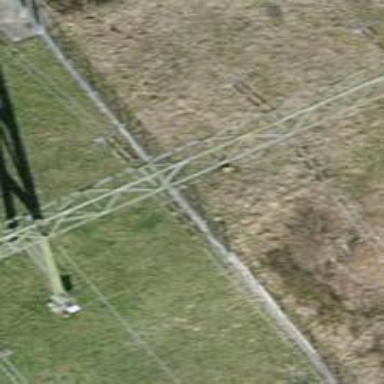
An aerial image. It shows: Power line in the image.